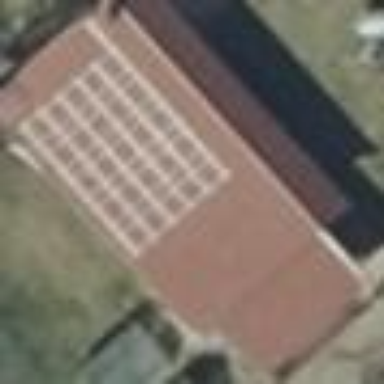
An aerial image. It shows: Flat roof building with grey roof.